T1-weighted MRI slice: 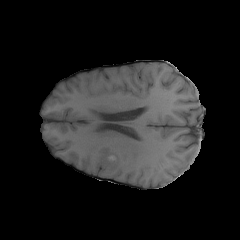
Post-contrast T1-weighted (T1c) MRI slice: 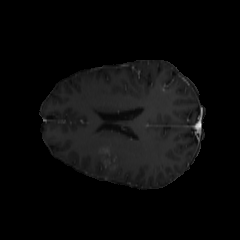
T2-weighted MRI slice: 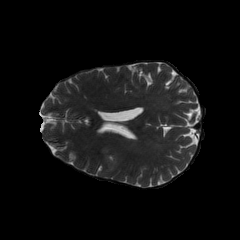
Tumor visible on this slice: yes